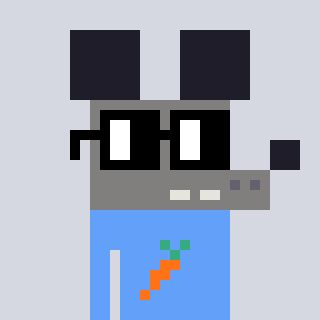
a pixel art character with square black glasses, a mouse-shaped head and a blue-colored body on a cool background